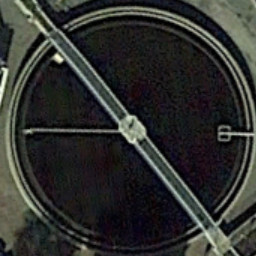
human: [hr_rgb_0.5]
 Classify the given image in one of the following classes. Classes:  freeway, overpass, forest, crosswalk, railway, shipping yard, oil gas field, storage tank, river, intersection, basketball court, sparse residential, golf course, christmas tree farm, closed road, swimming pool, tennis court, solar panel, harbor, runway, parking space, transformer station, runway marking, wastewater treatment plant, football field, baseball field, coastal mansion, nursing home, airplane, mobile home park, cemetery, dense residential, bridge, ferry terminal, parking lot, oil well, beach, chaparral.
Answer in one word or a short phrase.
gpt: wastewater treatment plant